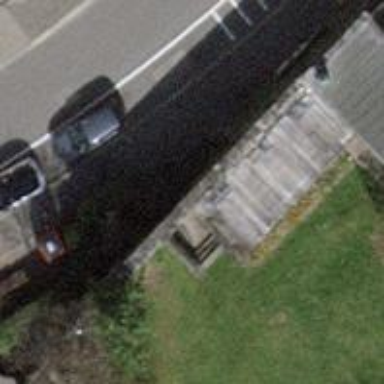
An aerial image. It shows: Public bookcase.